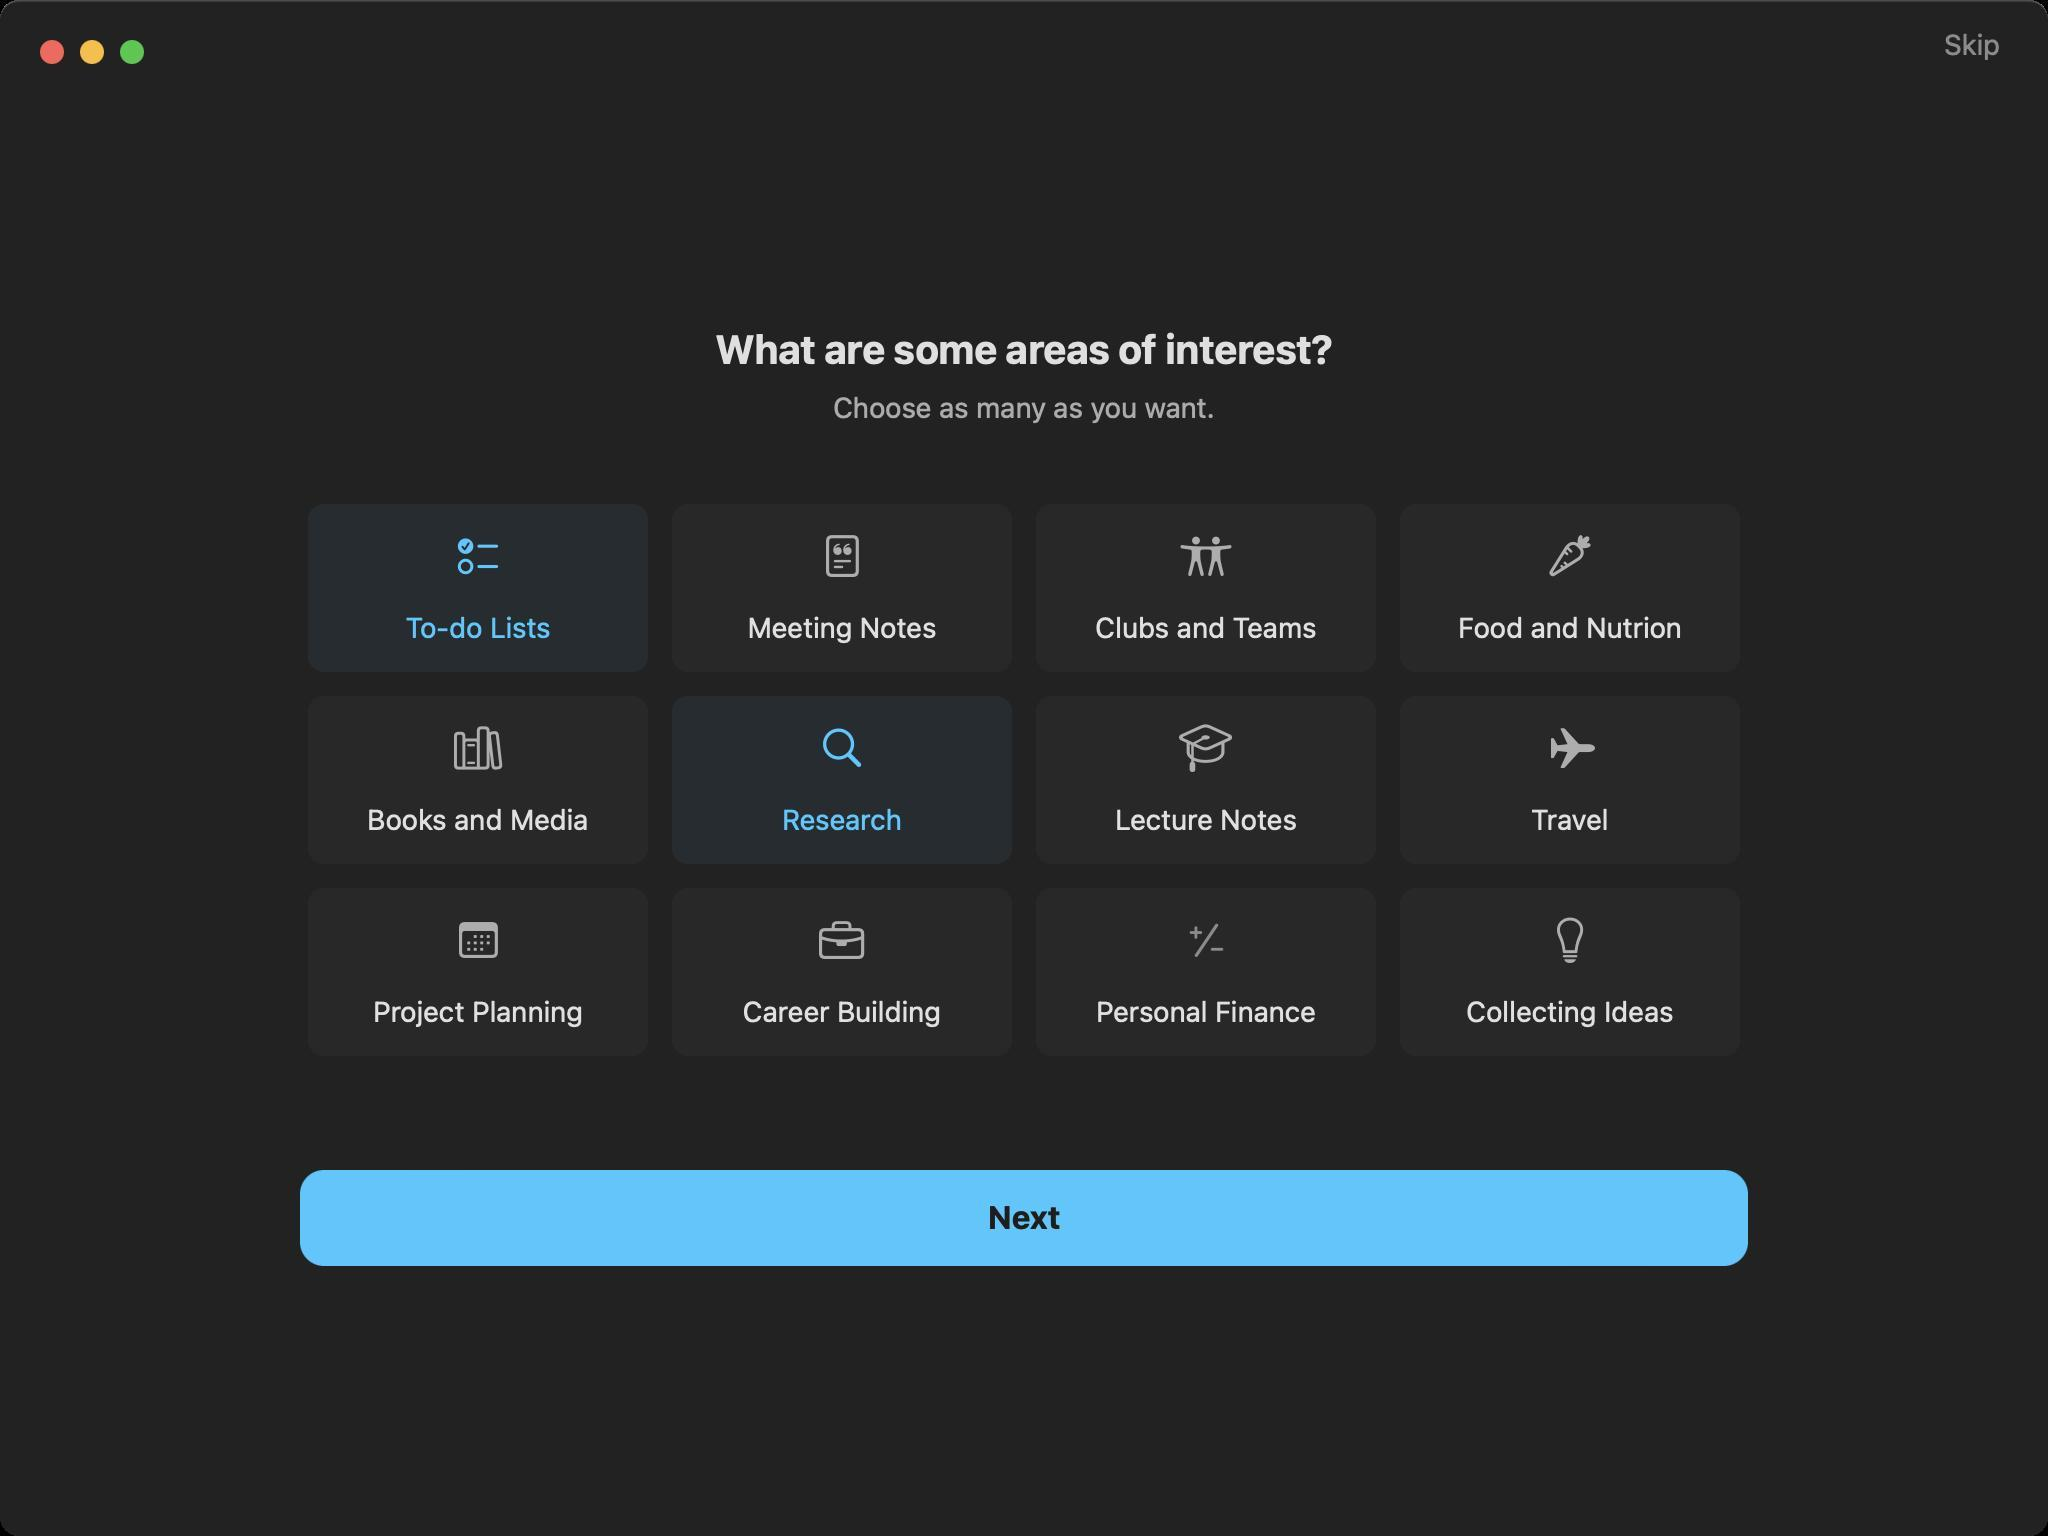
Accessibility tree:
{"name": "Craft", "role": "AXWindow", "description": null, "role_description": "standard window", "value": null, "position": "352.00;95.00", "size": "1024;768", "children": [{"name": null, "role": "AXGroup", "description": null, "role_description": "group", "value": null, "position": "0.00;0.00", "size": "1024;768", "children": [{"name": null, "role": "AXGroup", "description": null, "role_description": "group", "value": null, "position": "0.00;0.00", "size": "1024;768", "children": [{"name": null, "role": "AXStaticText", "description": "Skip", "role_description": "text", "value": null, "position": "972.00;4.00", "size": "28;36", "children": []}, {"name": null, "role": "AXStaticText", "description": "Home", "role_description": "text", "value": null, "position": "46.00;64.00", "size": "228;32", "children": []}, {"name": null, "role": "AXStaticText", "description": "New Document", "role_description": "text", "value": null, "position": "46.00;96.00", "size": "228;32", "children": []}, {"name": null, "role": "AXStaticText", "description": "What are some areas of interest?", "role_description": "text", "value": null, "position": "150.00;163.00", "size": "724;24", "children": []}, {"name": null, "role": "AXStaticText", "description": "Organize", "role_description": "text", "value": null, "position": "46.00;188.00", "size": "212;32", "children": []}, {"name": null, "role": "AXStaticText", "description": "All Docs", "role_description": "text", "value": null, "position": "46.00;220.00", "size": "212;32", "children": []}, {"name": null, "role": "AXStaticText", "description": "Calendar", "role_description": "text", "value": null, "position": "46.00;252.00", "size": "212;32", "children": []}, {"name": null, "role": "AXStaticText", "description": "Starred", "role_description": "text", "value": null, "position": "46.00;284.00", "size": "212;32", "children": []}, {"name": null, "role": "AXStaticText", "description": "Unsorted", "role_description": "text", "value": null, "position": "46.00;316.00", "size": "212;32", "children": []}, {"name": null, "role": "AXStaticText", "description": "My Templates", "role_description": "text", "value": null, "position": "46.00;348.00", "size": "212;32", "children": []}, {"name": null, "role": "AXStaticText", "description": "Published Content", "role_description": "text", "value": null, "position": "46.00;380.00", "size": "212;32", "children": []}, {"name": null, "role": "AXStaticText", "description": "Folders", "role_description": "text", "value": null, "position": "18.00;424.00", "size": "250;20", "children": []}, {"name": null, "role": "AXStaticText", "description": "Choose as many as you want.", "role_description": "text", "value": null, "position": "150.00;195.00", "size": "724;17", "children": []}, {"name": null, "role": "AXStaticText", "description": "To-do Lists", "role_description": "text", "value": null, "position": "159.00;305.00", "size": "160;17", "children": []}, {"name": null, "role": "AXStaticText", "description": "Meeting Notes", "role_description": "text", "value": null, "position": "341.00;305.00", "size": "160;17", "children": []}, {"name": null, "role": "AXStaticText", "description": "Clubs and Teams", "role_description": "text", "value": null, "position": "523.00;305.00", "size": "160;17", "children": []}, {"name": null, "role": "AXStaticText", "description": "Food and Nutrion", "role_description": "text", "value": null, "position": "705.00;305.00", "size": "160;17", "children": []}, {"name": null, "role": "AXStaticText", "description": "Books and Media", "role_description": "text", "value": null, "position": "159.00;401.00", "size": "160;17", "children": []}, {"name": null, "role": "AXStaticText", "description": "Research", "role_description": "text", "value": null, "position": "341.00;401.00", "size": "160;17", "children": []}, {"name": null, "role": "AXStaticText", "description": "Lecture Notes", "role_description": "text", "value": null, "position": "523.00;401.00", "size": "160;17", "children": []}, {"name": null, "role": "AXStaticText", "description": "Travel", "role_description": "text", "value": null, "position": "705.00;401.00", "size": "160;17", "children": []}, {"name": null, "role": "AXStaticText", "description": "Project Planning", "role_description": "text", "value": null, "position": "159.00;497.00", "size": "160;17", "children": []}, {"name": null, "role": "AXStaticText", "description": "Career Building", "role_description": "text", "value": null, "position": "341.00;497.00", "size": "160;17", "children": []}, {"name": null, "role": "AXStaticText", "description": "Personal Finance", "role_description": "text", "value": null, "position": "523.00;497.00", "size": "160;17", "children": []}, {"name": null, "role": "AXStaticText", "description": "Collecting Ideas", "role_description": "text", "value": null, "position": "705.00;497.00", "size": "160;17", "children": []}, {"name": null, "role": "AXStaticText", "description": "Next", "role_description": "text", "value": null, "position": "150.00;585.00", "size": "724;48", "children": []}]}]}, {"name": null, "role": "AXToolbar", "description": null, "role_description": "toolbar", "value": null, "position": "0.00;0.00", "size": "1024;52", "children": []}, {"name": null, "role": "AXButton", "description": null, "role_description": "close button", "value": null, "position": "19.00;18.00", "size": "14;16", "children": []}, {"name": null, "role": "AXButton", "description": null, "role_description": "full screen button", "value": null, "position": "59.00;18.00", "size": "14;16", "children": [{"name": null, "role": "AXGroup", "description": null, "role_description": "group", "value": null, "position": "59.00;18.00", "size": "14;16", "children": []}]}, {"name": null, "role": "AXButton", "description": null, "role_description": "minimize button", "value": null, "position": "39.00;18.00", "size": "14;16", "children": []}]}